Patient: sex F, age 54
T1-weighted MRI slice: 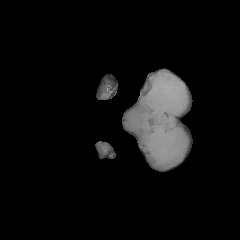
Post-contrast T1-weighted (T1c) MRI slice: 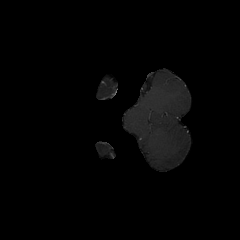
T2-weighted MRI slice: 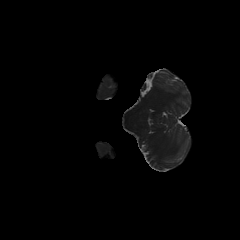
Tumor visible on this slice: no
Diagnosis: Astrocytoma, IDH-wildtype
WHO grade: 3